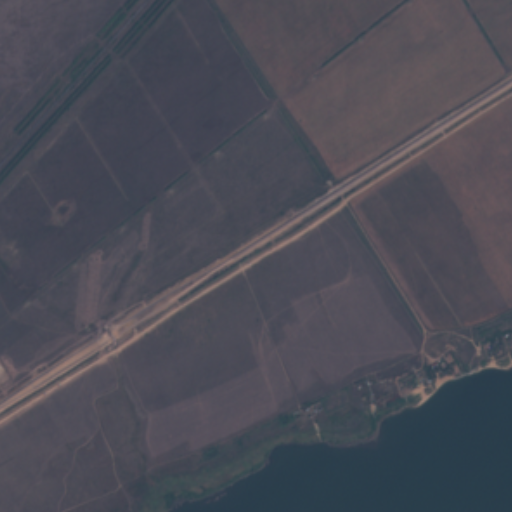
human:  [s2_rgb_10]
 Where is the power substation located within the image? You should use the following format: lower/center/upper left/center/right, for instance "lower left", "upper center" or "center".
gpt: The power substation is located in the lower right of the image.
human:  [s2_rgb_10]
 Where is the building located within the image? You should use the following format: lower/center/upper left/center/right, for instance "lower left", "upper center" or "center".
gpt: There is no building in the image.